Question: I have no problem to disallow all HTML tags with this code that works fine:
'''
while($row = $result->fetch_array()){
echo "<span class='names'>".htmlentities($row['username'])."</span>:<span class='messages'>".htmlentities($row['msg'])."</span><br>";
}
'''
But what if I want to allow some tags exceptions?
The result that I want is to disable any tag except '<p><b><h2>'
Example: (allowing '<b>' and disallowing '<div>')
'''
<b>sometext</b><div>sometext</div>
'''
Expected Result:
'<div>sometext</div>'
See the image:
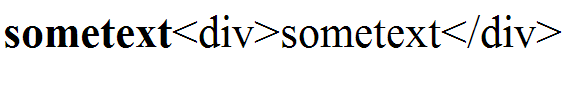
Answer: This code does the job, parsing the HTML code using 'DOMDocument'. It seemed somehow more reliable than regular expressions (what happens if the user inserts an attribute in a forbidden tag? maybe containing '<>'?), especially after reading <URL>; it requires more work though, and is not necessarily faster.
'''
<?
$allowed = ['strong']; // your allowed tags
$text = "<div>
" .
" <div style="color: #F00;">
" .
" Your <strong>User Text</strong> with DIVs.
".
" </div>
" .
" more <strong>text</strong>
" .
"</div>
";
echo selective_escape($text, $allowed);
/* outputs:
&lt;div&gt;
&lt;div style="color: #F00;"&gt;
Your <strong>User Text</strong> with DIVs.
&lt;/div&gt;
more <strong>text</strong>
&lt;/div&gt;
*/
/** Escapes HTML entities everywhere but in the allowed tags.
*/
function selective_escape($text, $allowed_tags) {
$doc = new DOMDocument();
/* DOMDocument normalizes the document structure when loading,
adding a bunch of <p> around text where needed. We don't need
this as we're working only on small pieces of HTML.
So we pretend this is a piece of XML code.
*/
// $doc->loadHTML($text);
$doc->loadXML("<?xml version="1.0"?><body>" . $text . "</body>
");
// find the body
$body = $doc->getElementsByTagName("body")->item(0);
// do stuff
$child = $body->firstChild;
while ($child != NULL) {
$child = selective_escape_node($child, $allowed_tags);
}
// output the innerHTML. need to loop again
$retval = "";
$child = $body->firstChild;
while ($child != NULL) {
$retval .= $doc->saveHTML($child);
$child = $child->nextSibling;
}
return $retval;
}
/** Escapes HTML for tags that are not in $allowed_tags for a DOM tree.
* @returns the next sibling to process, or NULL if we reached the last child.
*
* The function replaced a forbidden tag with two text nodes wrapping the
* children of the old node.
*/
function selective_escape_node($node, $allowed_tags) {
// preprocess children
if ($node->hasChildNodes()) {
$child = $node->firstChild;
while ($child != NULL) {
$child = selective_escape_node($child, $allowed_tags);
}
}
// check if there is anything to do on $node as well
if ($node->nodeType == XML_ELEMENT_NODE) {
if (!in_array($node->nodeName, $allowed_tags)) {
// move children right before $node
$firstChild = NULL;
while ($node->hasChildNodes()) {
$child = $node->firstChild;
if ($firstChild == NULL) $firstChild = $child;
$node->removeChild($child);
$node->parentNode->insertBefore($child, $node);
}
// now $node has no children.
$outer_html = $node->ownerDocument->saveHTML($node);
// two cases. either ends in "/>", or in "</TAGNAME>".
if (substr($outer_html, -2) === "/>") {
// strip off "/>"
$outer_html = substr($outer_html, 0, strlen($outer_html) - 2);
} else {
// find the closing tag
$close_tag = strpos($outer_html, "></" . $node->nodeName . ">");
if ($close_tag === false) {
// uh-oh. something wrong
return NULL;
} else {
// strip "></TAGNAME>"
$outer_html = substr($outer_html, 0, $close_tag);
}
}
// put a textnode before the first child
$txt1 = $node->ownerDocument->createTextNode($outer_html . ">");
// and another before $node
$txt2 = $node->ownerDocument->createTextNode("</" . $node->nodeName . ">");
// note that createTextNode automatically escapes "<>".
$node->parentNode->insertBefore($txt1, $firstChild);
$node->parentNode->insertBefore($txt2, $node);
// pick the next node to process
$next = $node->nextSibling;
// remove node
$node->parentNode->removeChild($node);
return $next;
}
}
// go to next sibling
return $node->nextSibling;
}
?>
'''